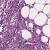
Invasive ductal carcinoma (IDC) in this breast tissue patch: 0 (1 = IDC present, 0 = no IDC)